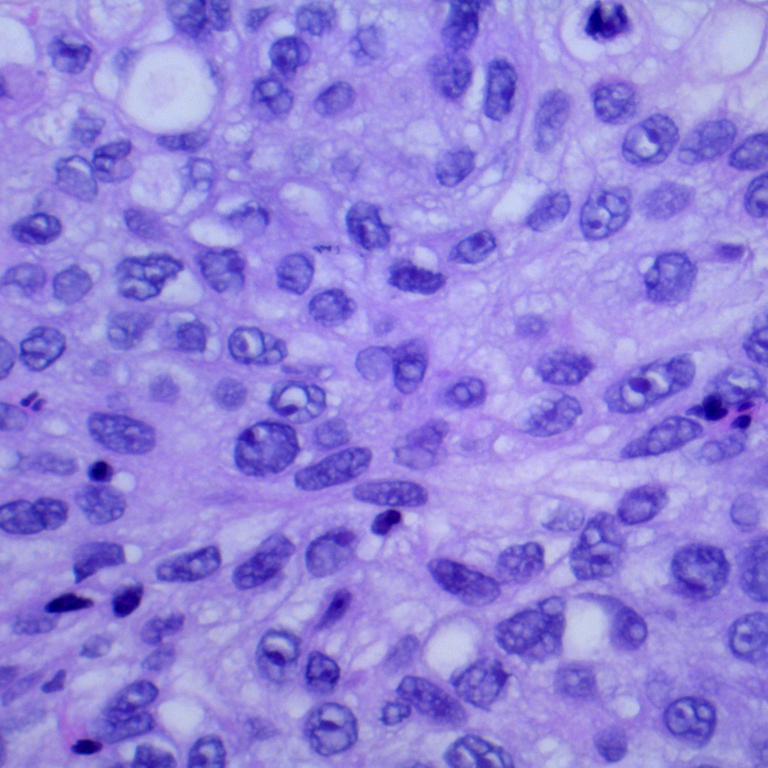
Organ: lung
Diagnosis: squamous carcinomas